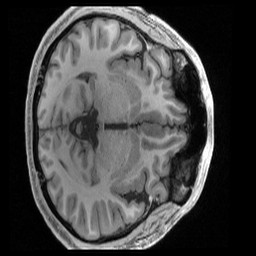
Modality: T1w
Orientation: axial
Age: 37
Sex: male
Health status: ill
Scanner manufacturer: siemens
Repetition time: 2.4 s
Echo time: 0.00231 s